Field crop: tomato
Growth stage: 1
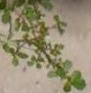
Species: portulaca